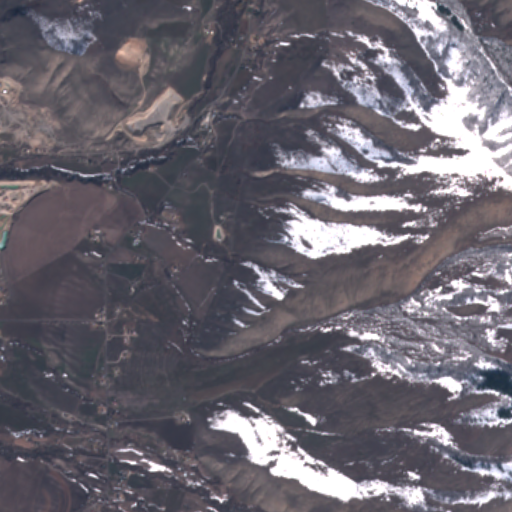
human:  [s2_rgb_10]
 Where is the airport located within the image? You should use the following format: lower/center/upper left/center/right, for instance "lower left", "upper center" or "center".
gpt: There is no airport in the image.